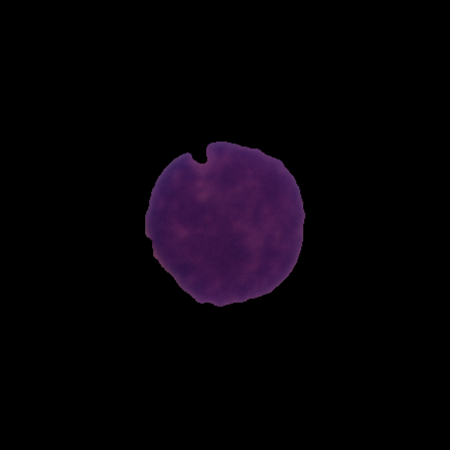
Label: cancer